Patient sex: M
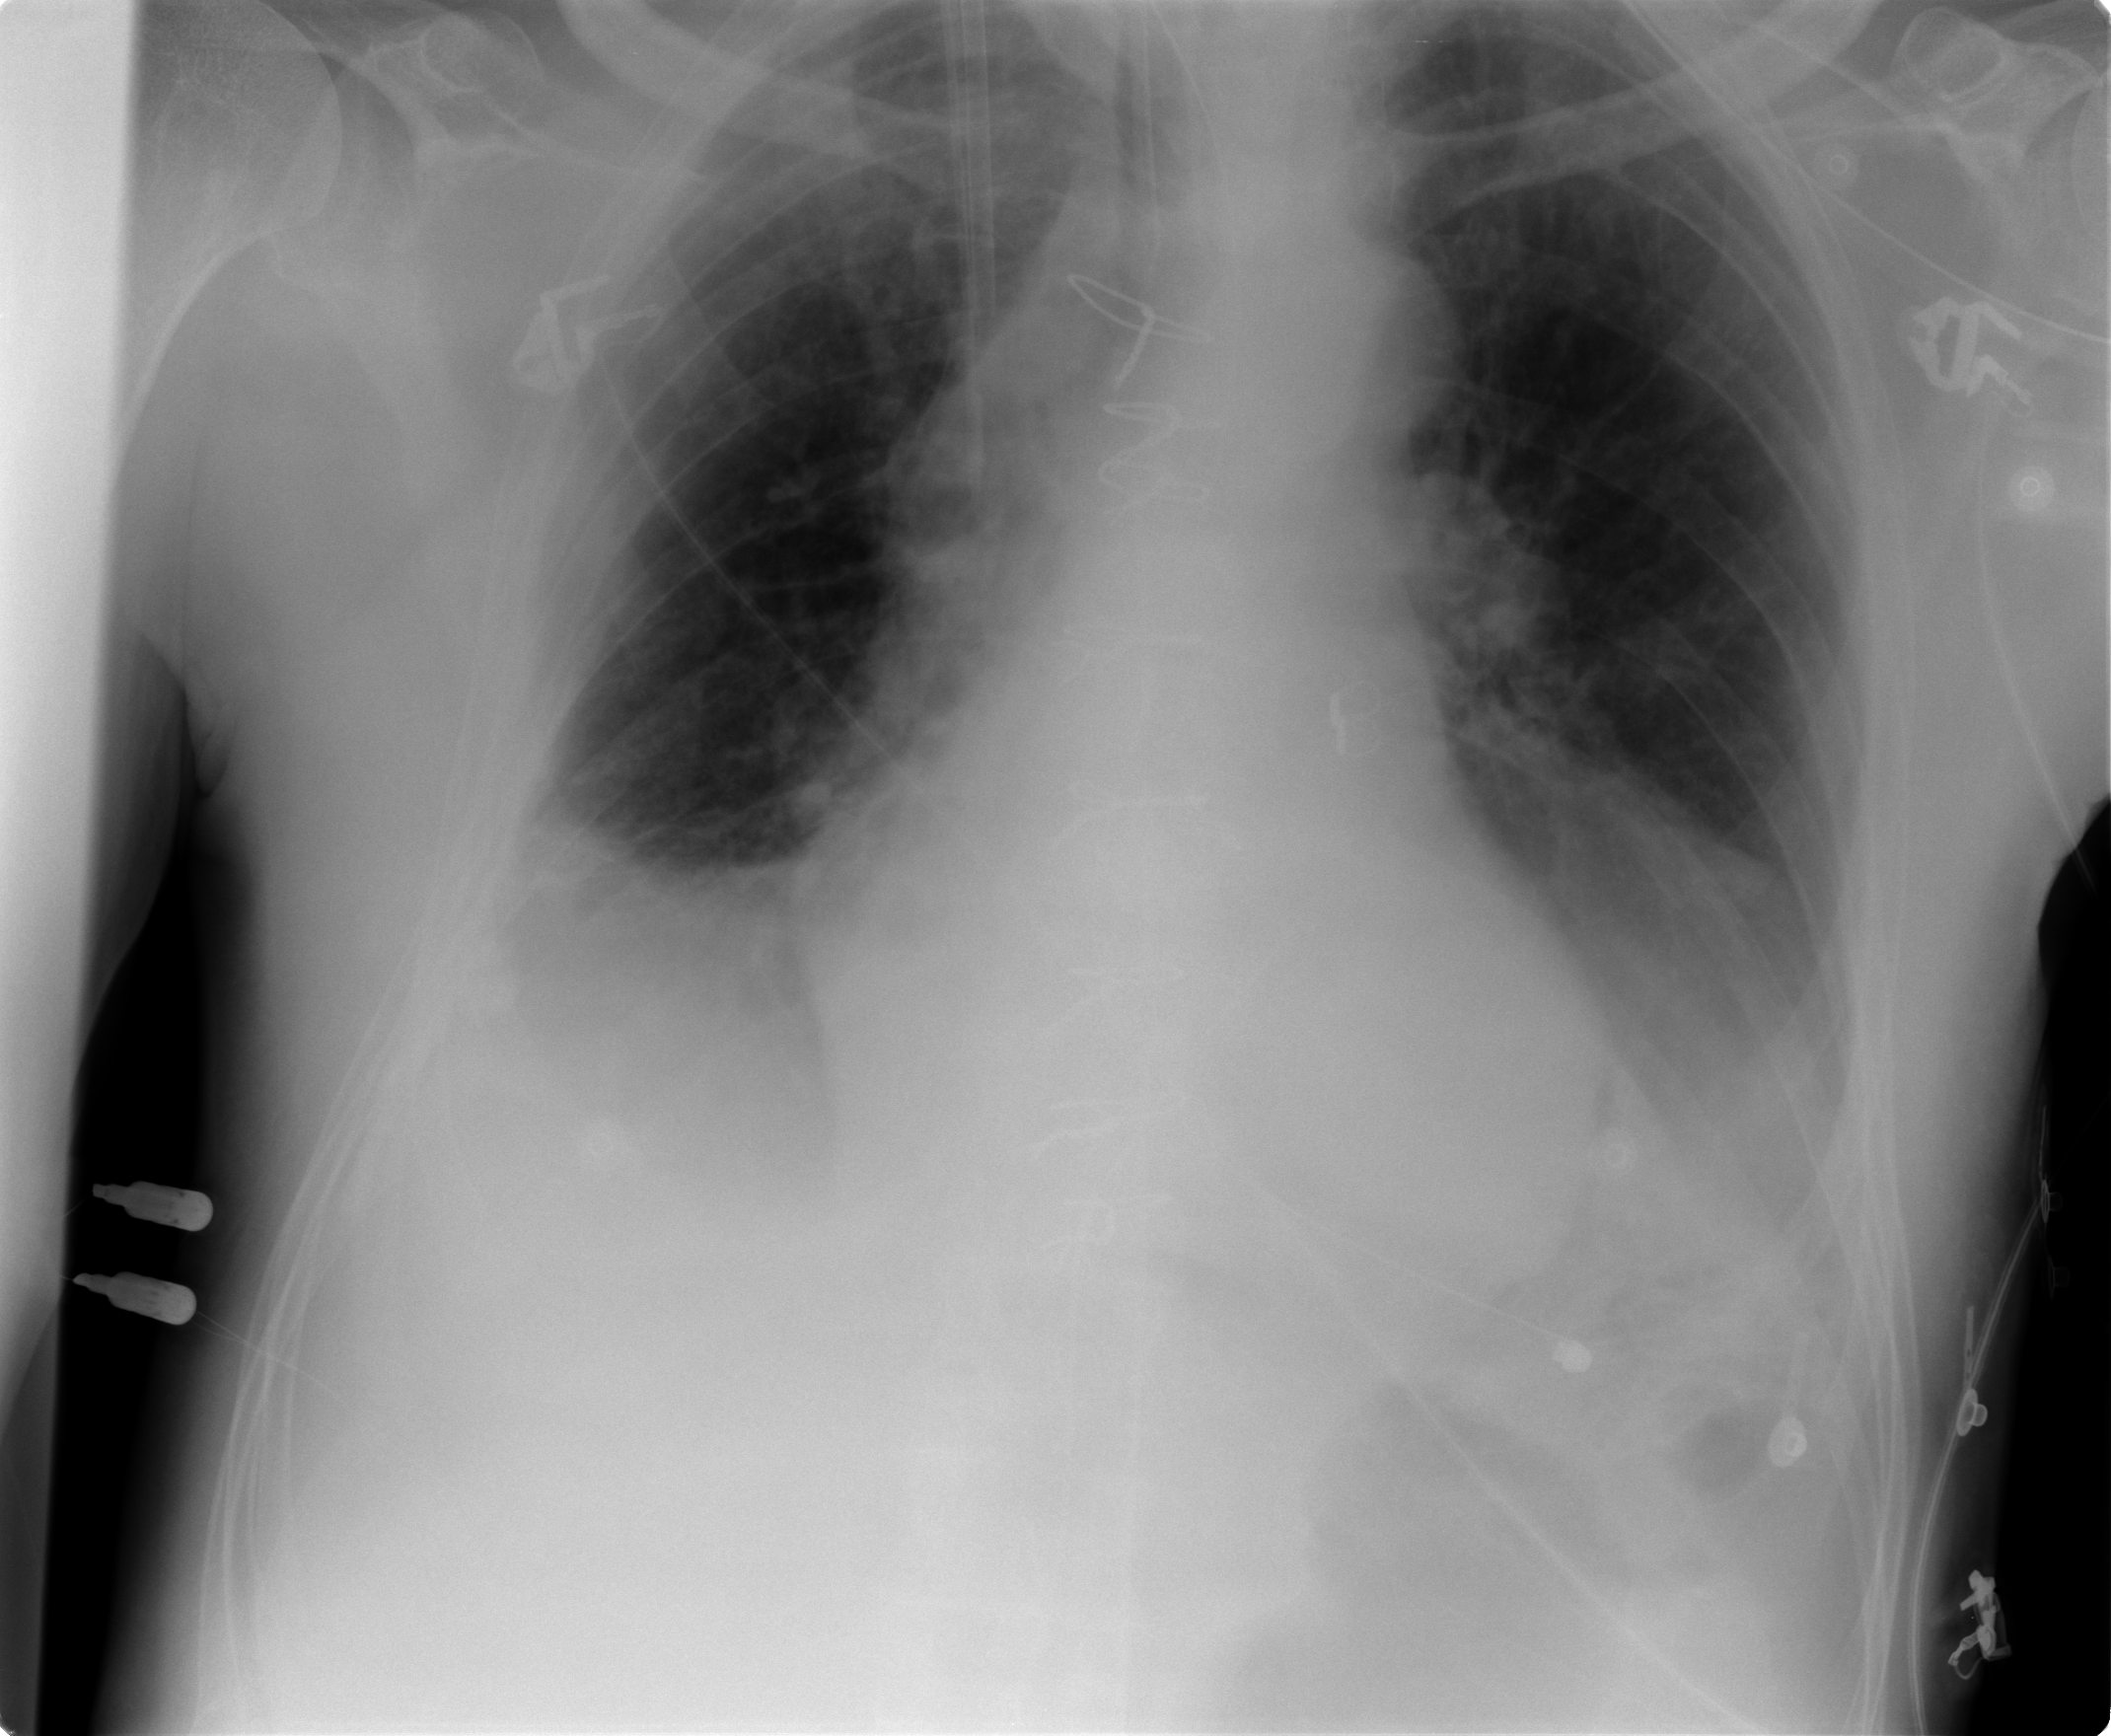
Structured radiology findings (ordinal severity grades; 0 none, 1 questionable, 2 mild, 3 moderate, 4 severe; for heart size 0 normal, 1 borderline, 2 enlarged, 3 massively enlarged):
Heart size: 2
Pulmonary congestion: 0
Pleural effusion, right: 2
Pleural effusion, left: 2
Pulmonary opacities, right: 0
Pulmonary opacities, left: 0
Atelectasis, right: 2
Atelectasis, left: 2